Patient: sex M, age 61
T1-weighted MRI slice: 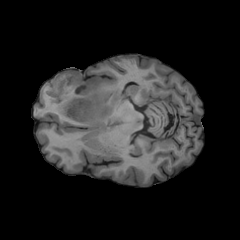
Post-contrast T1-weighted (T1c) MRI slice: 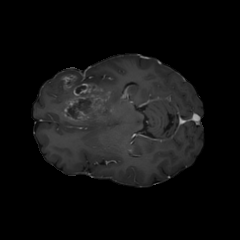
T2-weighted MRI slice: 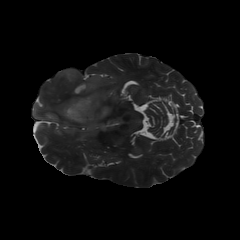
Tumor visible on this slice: yes
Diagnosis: Glioblastoma, IDH-wildtype
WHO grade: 4